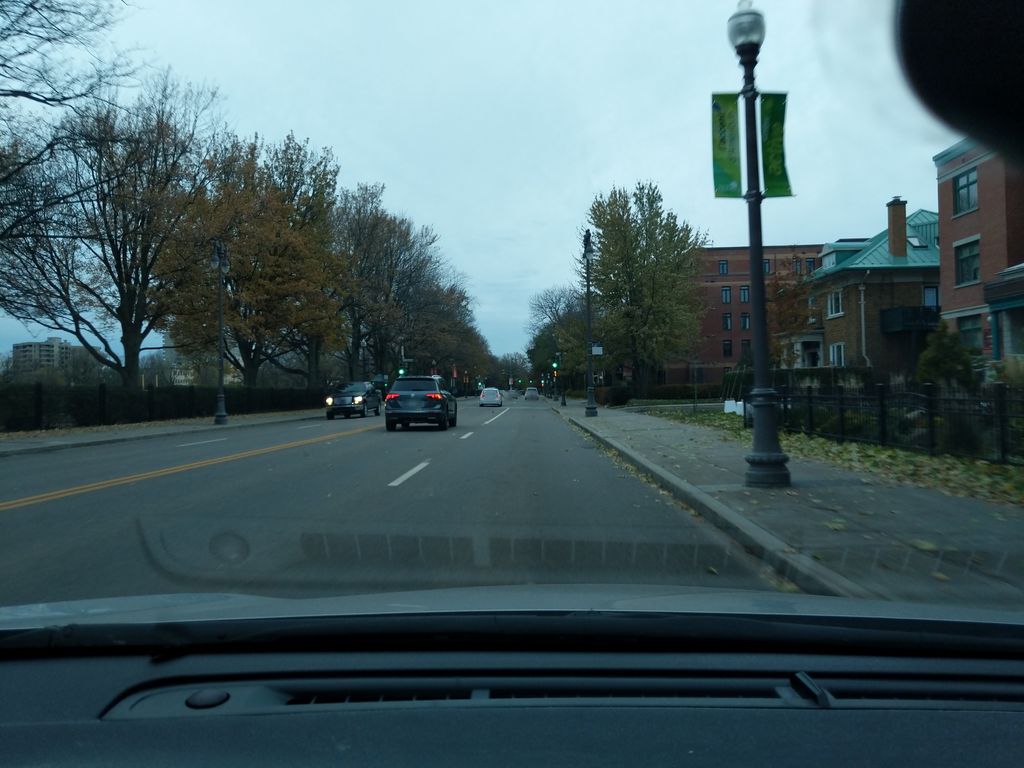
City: quebec_city